Question: I am trying to do the setup for Windows Phone development in my System.I have updated my system with Windows 8 64 bit.Installed Visual Studio 2010.After that i have downloaded the Windows Phone SDK .Now when i am trying to install that in my system it is showing me the error that
This is the screen shot of the error

So please help me and suggest me what is the problem in my system .how could i resolve this issue .Thanks for the help
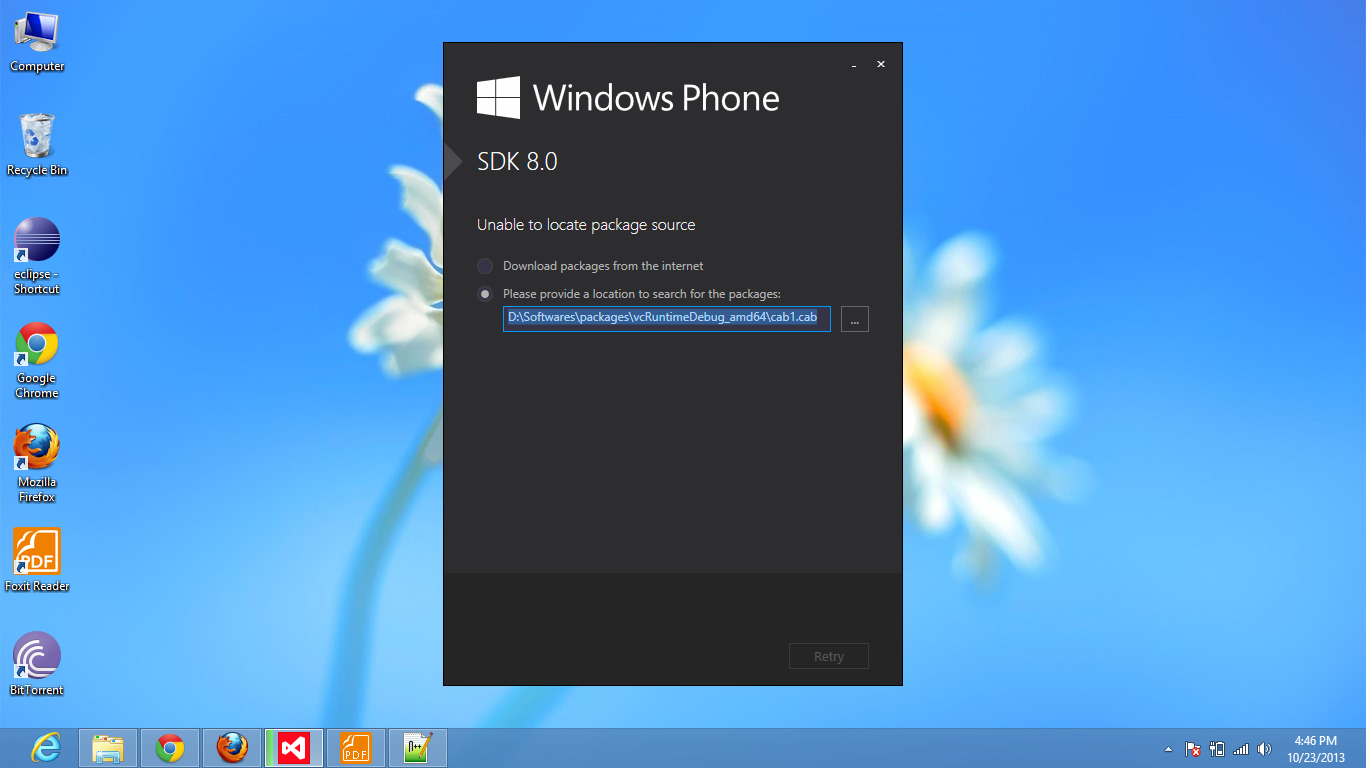
Answer: It's ok that you have 2010 installed. From the <URL>, "The Windows Phone SDK provides a stand-alone Visual Studio Express 2012 edition for Windows Phone"
The bug you are running into is a known issue for x64 systems and one I ran into myself even with VS 2012 installed. I wrote about it in a <URL>.
Note: they've actually updated the KB in recent days; the solution used to be a bit more involved.